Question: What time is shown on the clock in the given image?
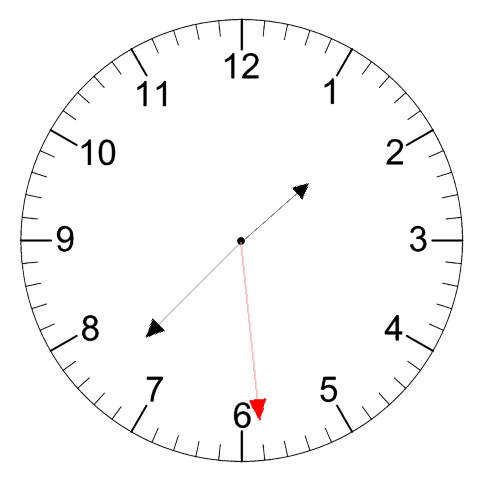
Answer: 01:37:29